Question: I need a write a calendar to excel like this:

Calendar rows are 8 not 7. Please help me?
EDITED: I'm put my code: Basic function of drawing calendar on excel.
'''
def _make_calendar(self, row, column):
cal = calendar.Calendar()
for month in range(1, 13):
self._prepare_calendar_month(column);
row, merge_to = self._create_calendar_month(cal, month, row+1, column)
self._create_merged_cell(6, 6, column, column+merge_to, month, self.style_text_center_xf)
column += merge_to + 1
'''
Drawing bordered cells on excel
'''
def _prepare_calendar_month(self, column):
data = None
for r in range(7, 15):
for c in range(column, column+5):
self._create_cell(r, c, data, self.style_text_center_xf)
'''
Draw calendar on excel:
'''
def _create_calendar_month(self, cal, month, row, column):
year = 2011
last_day_of_month = self._last_day_of_month(datetime(year, month, 1))
merge_to = 0
for k, v in cal.itermonthdays2(year, month):
if k:
self._create_cell(row, column, k, self.style_text_center_xf)
row += 1
if row == 15:
row = 7
if k != 0:
column += 1
if last_day_of_month != k and k != 0:
merge_to += 1
return row, merge_t
'''
Creating cell functions:
'''
def _create_cell(self, row, column, data, style=None):
if not style:
style = self.style_text_xf
self.sheet.write(row, column, data, style)
def _create_merged_cell(self, row1, row2, column1, column2, data, style=None):
if not style:
style = self.ezxf('font:bold on;align:wrap off,vert centre,horiz left;')
self.sheet.write_merge(row1, row2, column1, column2, data, style)
'''
So my problem is my functions are working wrong. When you change 'year' variable in '_create_calendar_month' function it drawing wrong. Please help me?
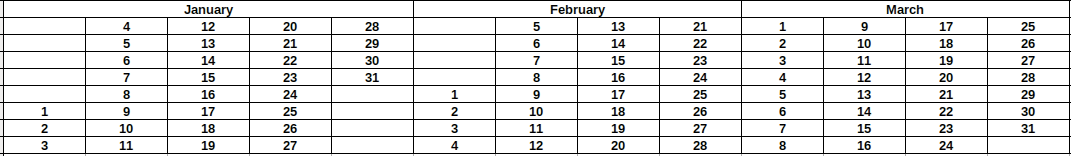
Answer: This code:
'''
import calendar
import pprint
year = 2011
days_in_week = 8
c = calendar.Calendar()
# First month with zeroes to create full week
l = list(c.itermonthdays(year, 1))
# Slice by days_in_week
l2 = [[l[a*days_in_week:a*days_in_week+days_in_week] for a in range(len(l) / days_in_week + 1)]]
# Add zeroes if needed and slice rest
l2[-1][-1] += [0] * (days_in_week - (len(l2[-1][-1])))
if l2[-1][-1].count(0) == days_in_week:
l2[-1] = l2[-1][:-1]
for month in range(2, 13):
# Days in month
l = range(1, calendar.monthrange(year, month)[1]+1)
# Add needed zeroes to the beginning
zeroes_at_end = l2[-1][-1].count(0)
l = [0] * ((days_in_week - zeroes_at_end) % days_in_week) + l
# Slice by days_in_week
l2 += [[l[a*days_in_week:a*days_in_week+days_in_week] for a in range(len(l) / days_in_week + 1)]]
# Add zeroes if needed and slice rest
l2[-1][-1] += [0] * (days_in_week - (len(l2[-1][-1])))
if l2[-1][-1].count(0) == days_in_week:
l2[-1] = l2[-1][:-1]
pprint.pprint(l2)
'''
Gives this result:
'''
[[[0, 0, 0, 0, 0, 1, 2, 3],
[4, 5, 6, 7, 8, 9, 10, 11],
[12, 13, 14, 15, 16, 17, 18, 19],
[20, 21, 22, 23, 24, 25, 26, 27],
[28, 29, 30, 31, 0, 0, 0, 0]],
[[0, 0, 0, 0, 1, 2, 3, 4],
[5, 6, 7, 8, 9, 10, 11, 12],
[13, 14, 15, 16, 17, 18, 19, 20],
[21, 22, 23, 24, 25, 26, 27, 28]],
[[1, 2, 3, 4, 5, 6, 7, 8],
[9, 10, 11, 12, 13, 14, 15, 16],
[17, 18, 19, 20, 21, 22, 23, 24],
[25, 26, 27, 28, 29, 30, 31, 0]],
[[0, 0, 0, 0, 0, 0, 0, 1],
[2, 3, 4, 5, 6, 7, 8, 9],
[10, 11, 12, 13, 14, 15, 16, 17],
[18, 19, 20, 21, 22, 23, 24, 25],
[26, 27, 28, 29, 30, 0, 0, 0]],
[[0, 0, 0, 0, 0, 1, 2, 3],
[4, 5, 6, 7, 8, 9, 10, 11],
[12, 13, 14, 15, 16, 17, 18, 19],
[20, 21, 22, 23, 24, 25, 26, 27],
[28, 29, 30, 31, 0, 0, 0, 0]],
[[0, 0, 0, 0, 1, 2, 3, 4],
[5, 6, 7, 8, 9, 10, 11, 12],
[13, 14, 15, 16, 17, 18, 19, 20],
[21, 22, 23, 24, 25, 26, 27, 28],
[29, 30, 0, 0, 0, 0, 0, 0]],
[[0, 0, 1, 2, 3, 4, 5, 6],
[7, 8, 9, 10, 11, 12, 13, 14],
[15, 16, 17, 18, 19, 20, 21, 22],
[23, 24, 25, 26, 27, 28, 29, 30],
[31, 0, 0, 0, 0, 0, 0, 0]],
[[0, 1, 2, 3, 4, 5, 6, 7],
[8, 9, 10, 11, 12, 13, 14, 15],
[16, 17, 18, 19, 20, 21, 22, 23],
[24, 25, 26, 27, 28, 29, 30, 31]],
[[1, 2, 3, 4, 5, 6, 7, 8],
[9, 10, 11, 12, 13, 14, 15, 16],
[17, 18, 19, 20, 21, 22, 23, 24],
[25, 26, 27, 28, 29, 30, 0, 0]],
[[0, 0, 0, 0, 0, 0, 1, 2],
[3, 4, 5, 6, 7, 8, 9, 10],
[11, 12, 13, 14, 15, 16, 17, 18],
[19, 20, 21, 22, 23, 24, 25, 26],
[27, 28, 29, 30, 31, 0, 0, 0]],
[[0, 0, 0, 0, 0, 1, 2, 3],
[4, 5, 6, 7, 8, 9, 10, 11],
[12, 13, 14, 15, 16, 17, 18, 19],
[20, 21, 22, 23, 24, 25, 26, 27],
[28, 29, 30, 0, 0, 0, 0, 0]],
[[0, 0, 0, 1, 2, 3, 4, 5],
[6, 7, 8, 9, 10, 11, 12, 13],
[14, 15, 16, 17, 18, 19, 20, 21],
[22, 23, 24, 25, 26, 27, 28, 29],
[30, 31, 0, 0, 0, 0, 0, 0]]]
'''
You should be fine from there.